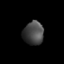
Tissue: lung
Cell type: Epithelial cells
Senescence score: 0.195
Nuclear area (px): 470
Mean DAPI intensity: 70.93